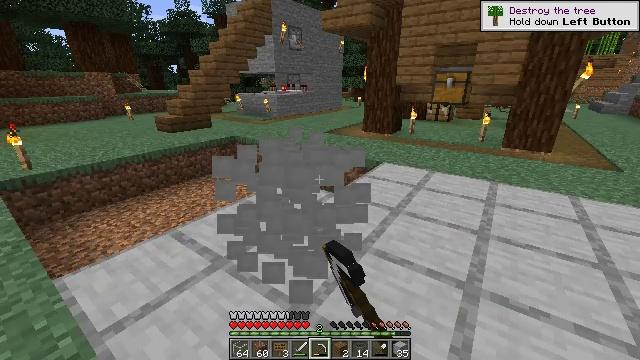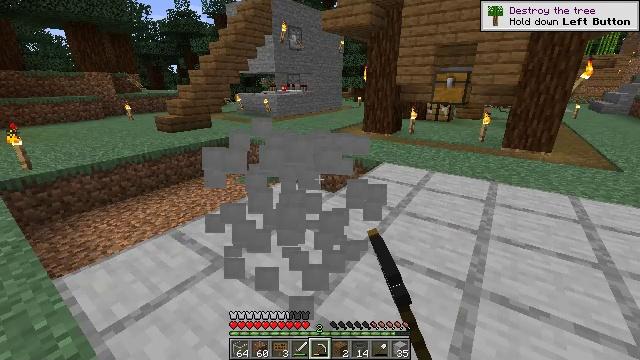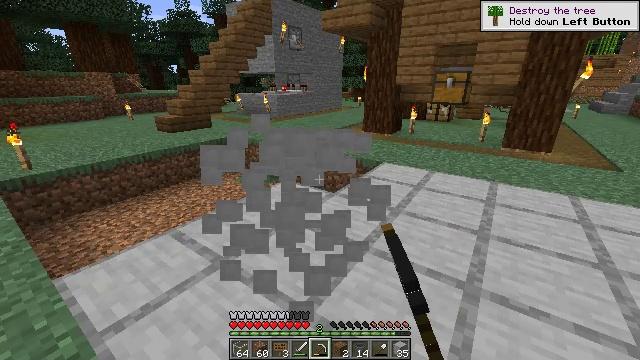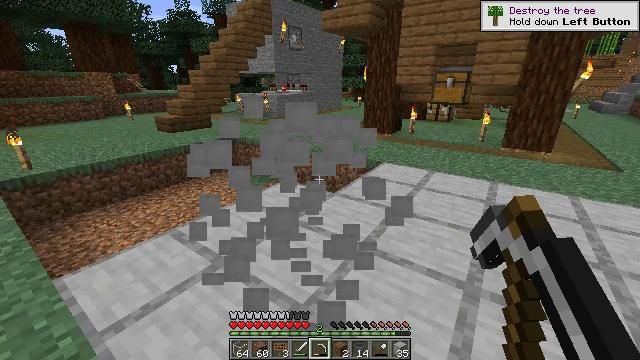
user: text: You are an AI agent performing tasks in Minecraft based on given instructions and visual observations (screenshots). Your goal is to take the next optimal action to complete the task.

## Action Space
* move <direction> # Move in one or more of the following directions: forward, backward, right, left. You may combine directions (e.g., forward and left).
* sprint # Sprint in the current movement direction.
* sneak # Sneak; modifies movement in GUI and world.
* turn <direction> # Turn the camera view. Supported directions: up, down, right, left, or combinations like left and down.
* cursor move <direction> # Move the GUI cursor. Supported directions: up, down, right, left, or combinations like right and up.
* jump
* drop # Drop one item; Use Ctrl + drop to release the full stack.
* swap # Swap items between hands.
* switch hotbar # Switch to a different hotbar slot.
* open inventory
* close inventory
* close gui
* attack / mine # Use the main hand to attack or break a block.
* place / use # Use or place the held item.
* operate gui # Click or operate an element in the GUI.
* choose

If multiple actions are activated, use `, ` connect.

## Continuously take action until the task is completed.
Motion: motion action
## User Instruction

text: Get smooth stone for building.
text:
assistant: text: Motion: attack / mine
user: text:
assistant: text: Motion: attack / mine
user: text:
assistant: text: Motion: attack / mine
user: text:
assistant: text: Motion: attack / mine